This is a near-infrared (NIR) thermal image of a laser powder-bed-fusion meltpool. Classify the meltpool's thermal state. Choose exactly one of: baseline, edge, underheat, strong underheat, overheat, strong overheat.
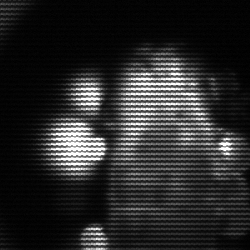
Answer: strong underheat